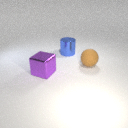
large brown rubber sphere to the right of large purple metal cube